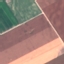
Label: AnnualCrop